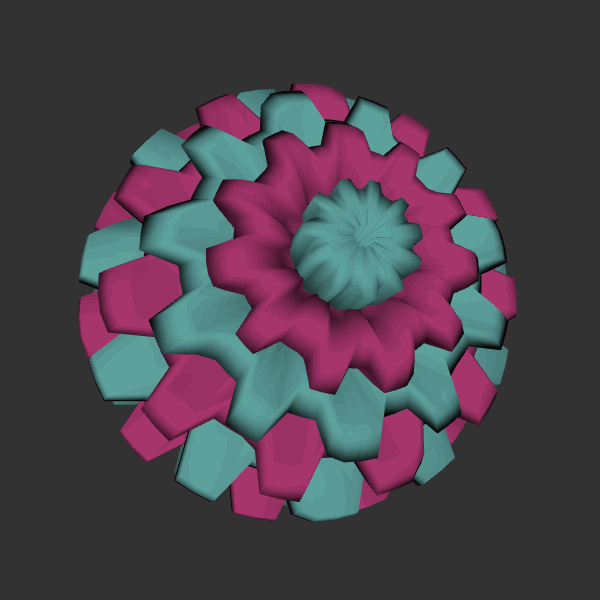
Background: dark